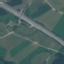
Land use / land cover: Highway